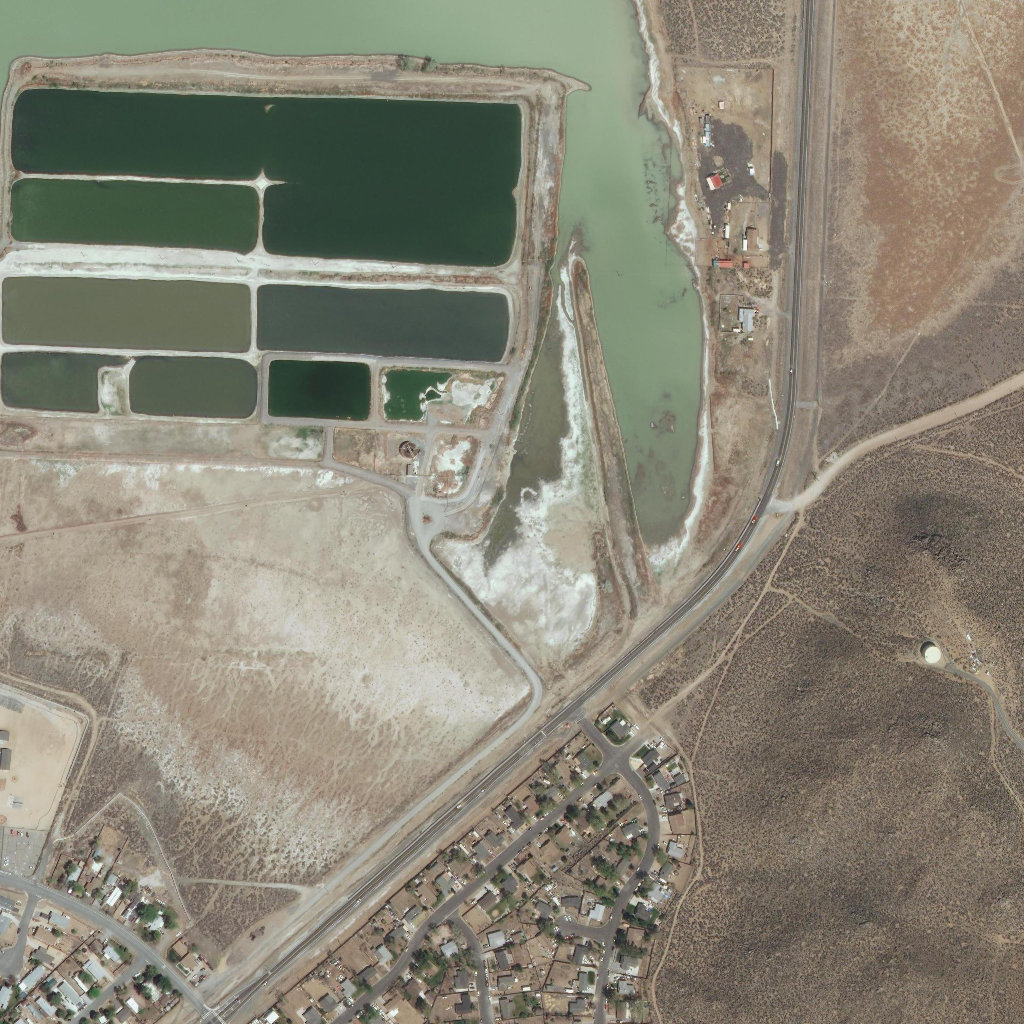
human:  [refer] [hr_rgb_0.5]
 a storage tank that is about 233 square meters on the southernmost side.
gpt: <box>[[89, 62, 92, 64, 0]]</box>